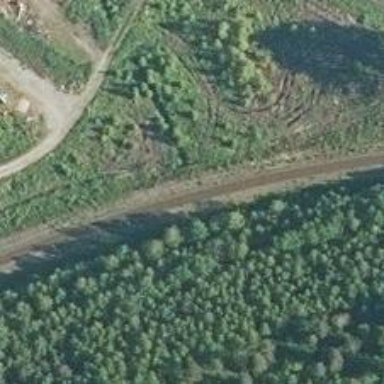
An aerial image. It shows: Continuous rail for railway.